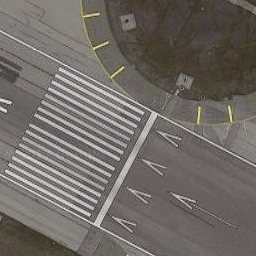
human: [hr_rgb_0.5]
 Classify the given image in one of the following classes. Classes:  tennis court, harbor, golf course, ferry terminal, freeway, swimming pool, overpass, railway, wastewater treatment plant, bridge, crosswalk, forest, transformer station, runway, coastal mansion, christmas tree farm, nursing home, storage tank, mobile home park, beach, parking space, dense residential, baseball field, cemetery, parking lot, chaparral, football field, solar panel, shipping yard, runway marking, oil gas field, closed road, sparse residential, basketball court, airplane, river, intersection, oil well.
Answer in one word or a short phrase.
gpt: runway